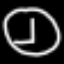
Label: clock